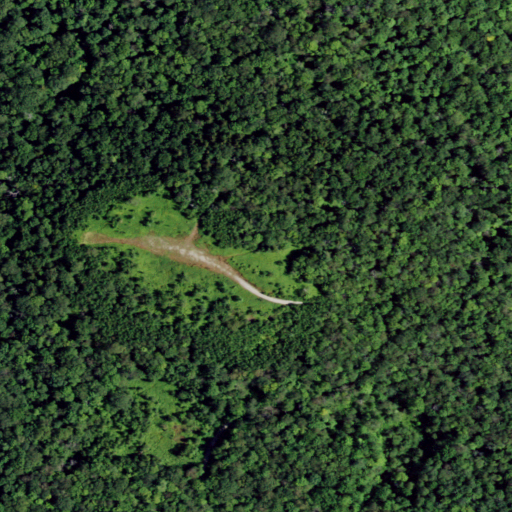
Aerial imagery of mountain in New York named Rounds Mountain containing deciduous forest, mixed forest, pasture, grassland, and shrub